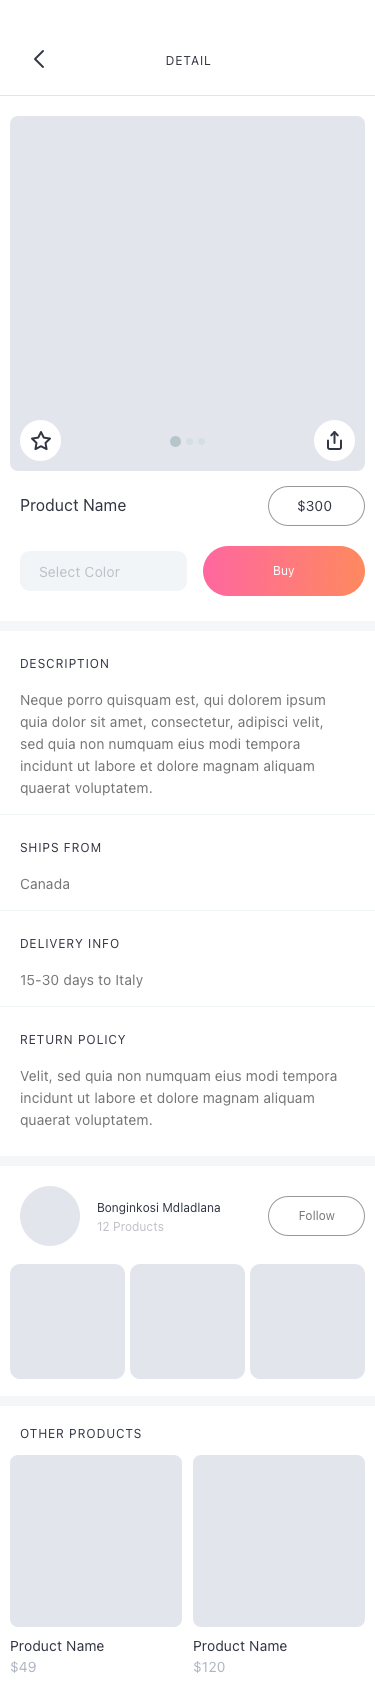
Text in this UI design:
Product Name
$120
Product Name
$49
OTHER PRODUCTS
Follow
12 Products
Bonginkosi Mdladlana
Velit, sed quia non numquam eius modi tempora incidunt ut labore et dolore magnam aliquam quaerat voluptatem.
RETURN POLICY
15-30 days to Italy
DELIVERY INFO
Canada
SHIPS FROM
Neque porro quisquam est, qui dolorem ipsum quia dolor sit amet, consectetur, adipisci velit, sed quia non numquam eius modi tempora incidunt ut labore et dolore magnam aliquam quaerat voluptatem.
DESCRIPTION
Select Color
$300
Product Name
DETAIL